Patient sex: F
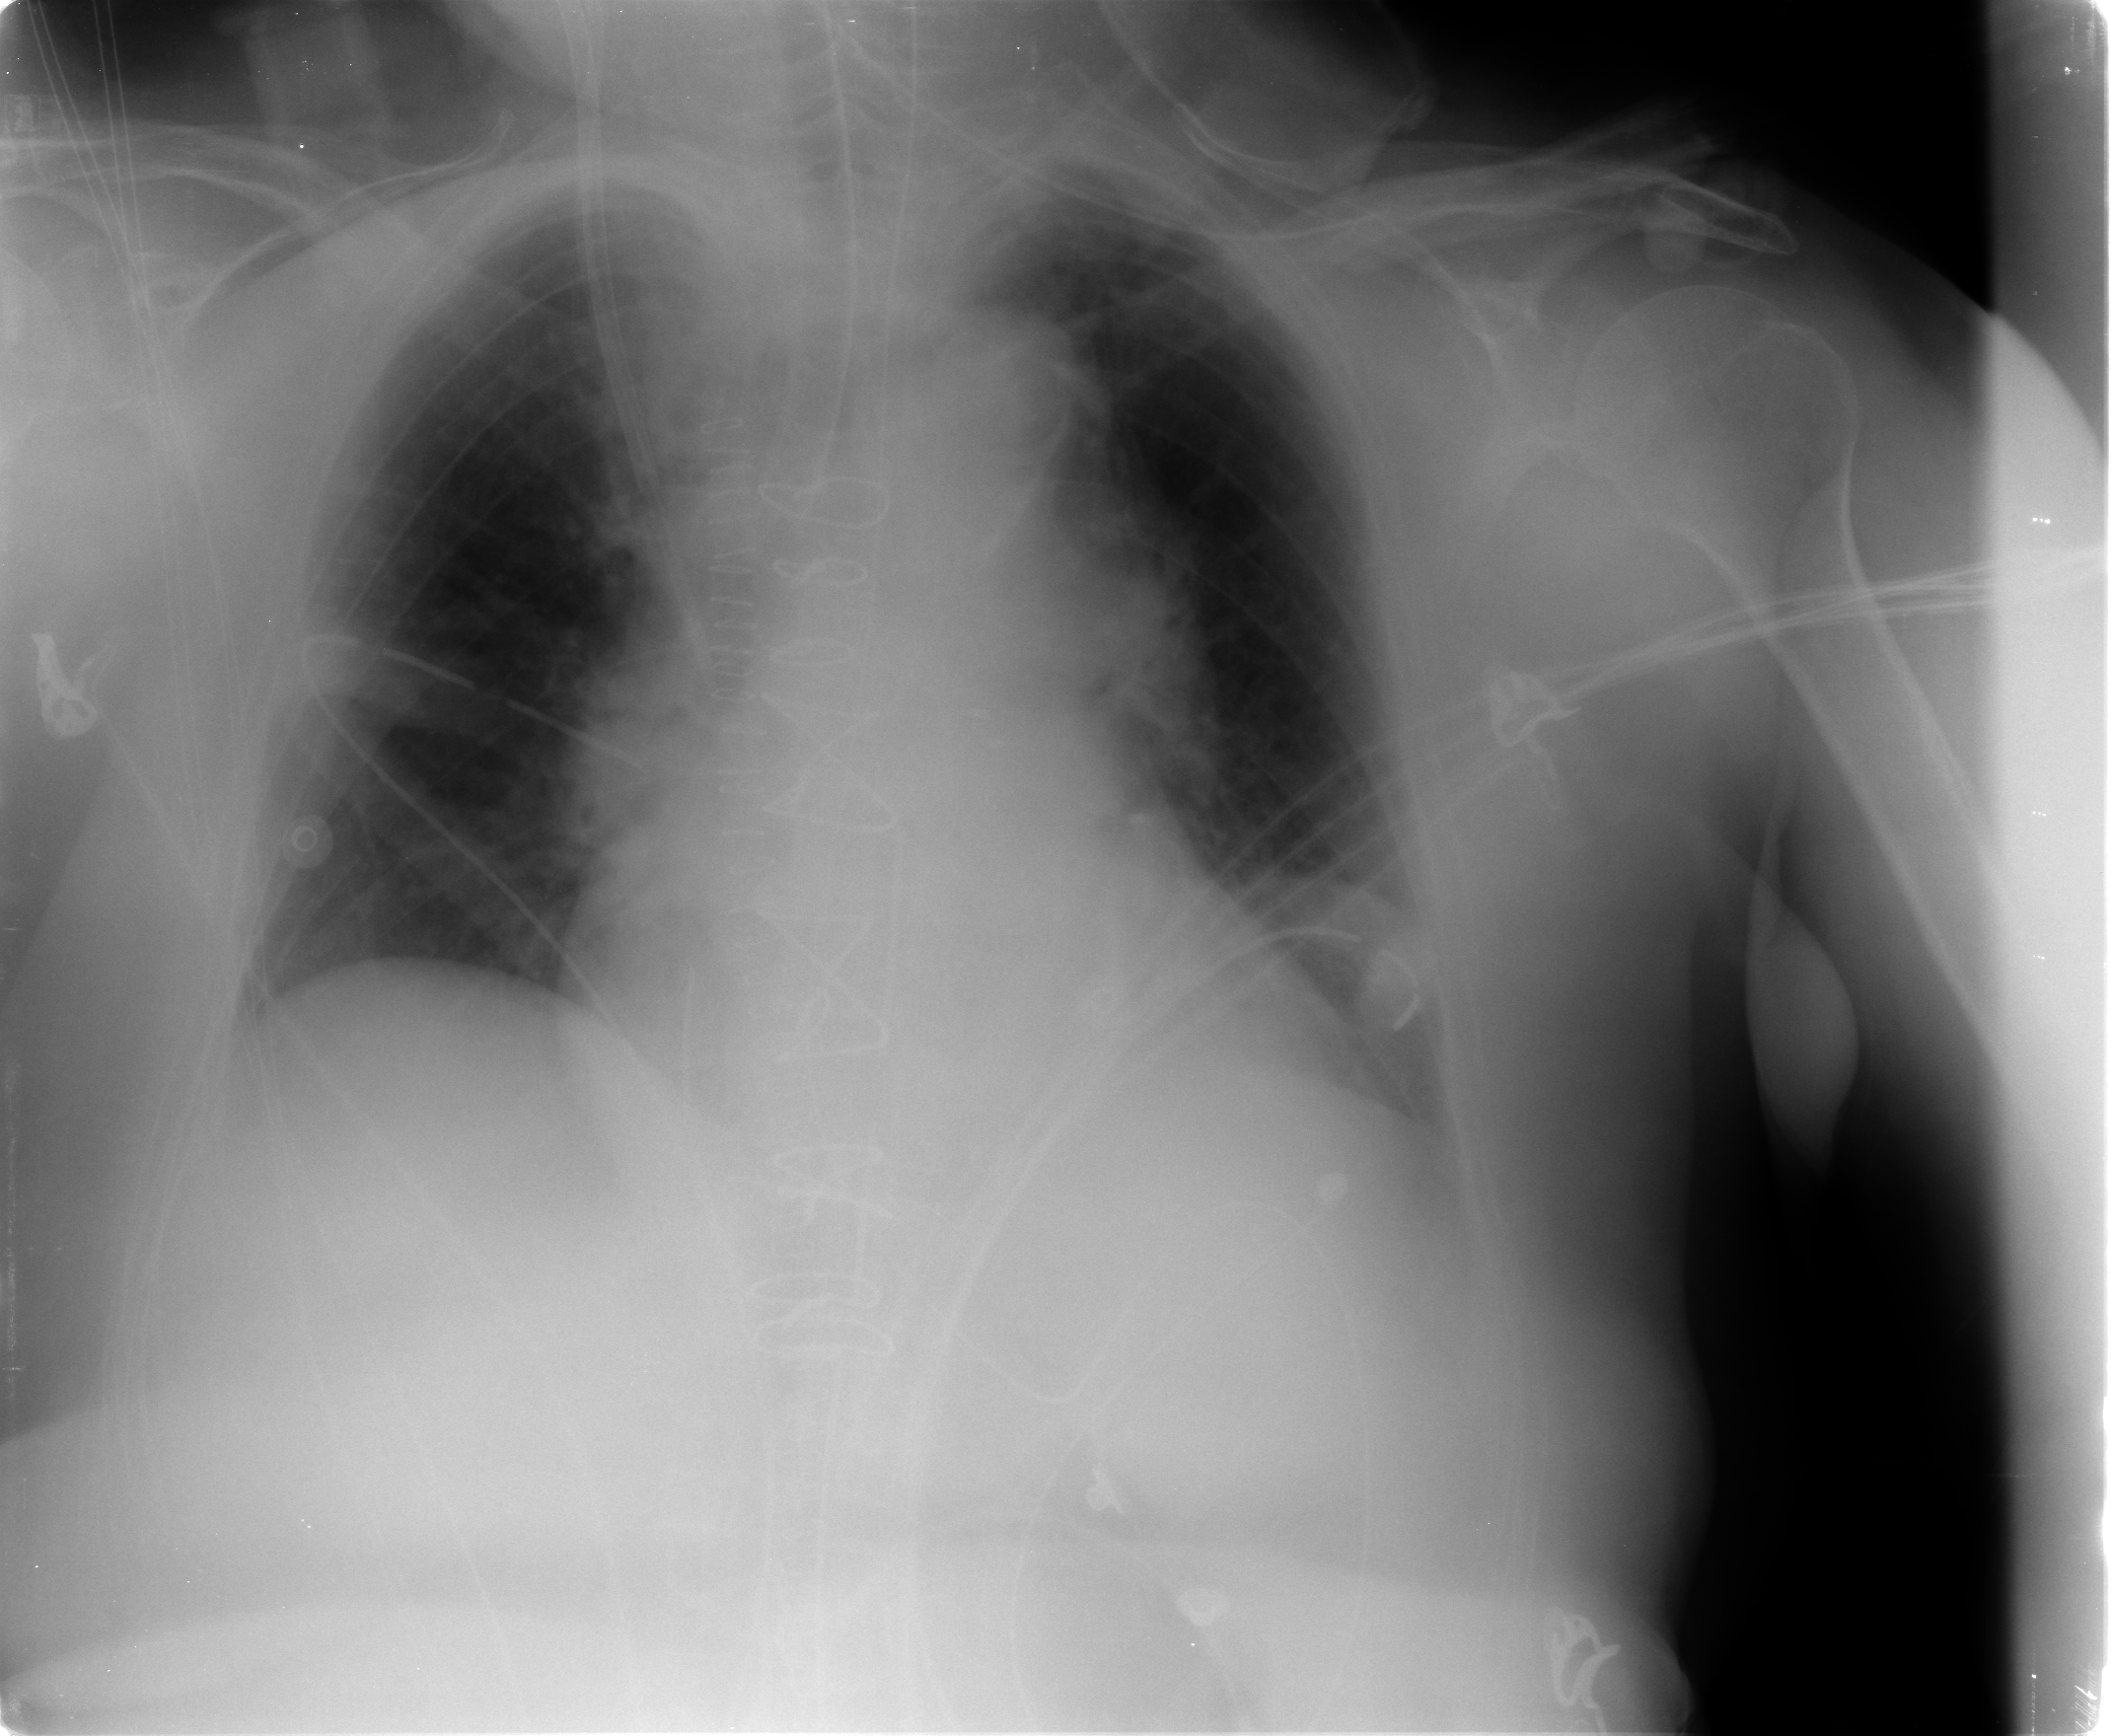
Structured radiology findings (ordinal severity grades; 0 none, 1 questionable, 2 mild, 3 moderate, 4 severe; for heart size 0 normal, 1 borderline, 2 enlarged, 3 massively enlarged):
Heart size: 0
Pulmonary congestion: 2
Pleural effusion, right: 0
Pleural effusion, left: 0
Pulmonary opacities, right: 0
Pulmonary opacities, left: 0
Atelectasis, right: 0
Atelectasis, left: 2